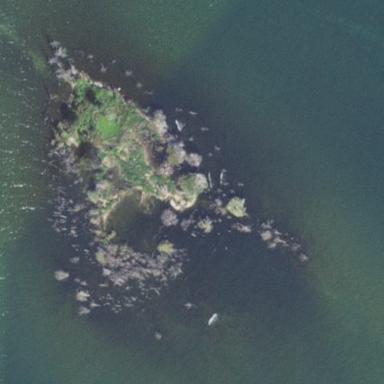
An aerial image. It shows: Nature reserve located on islet.